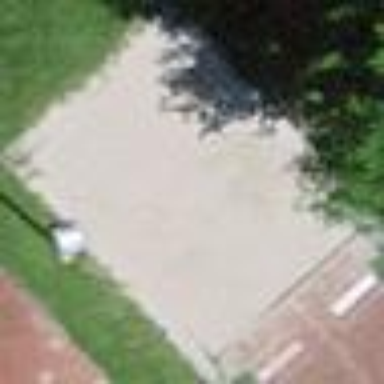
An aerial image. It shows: Athletics pitch with sandy surface for leisure land activities.